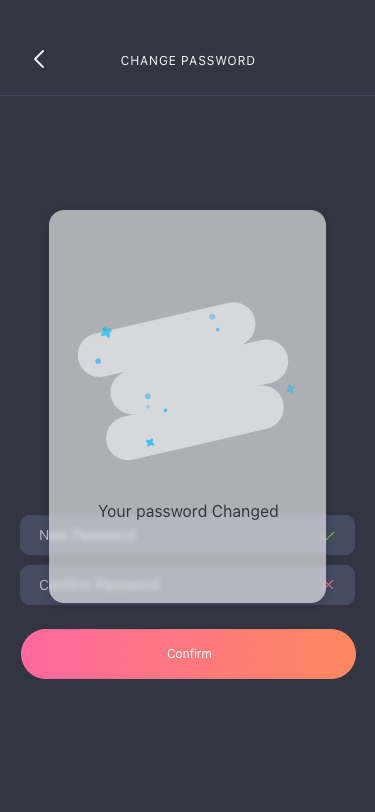
Text in this UI design:
CHANGE PASSWORD
Your password Changed